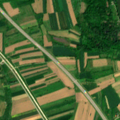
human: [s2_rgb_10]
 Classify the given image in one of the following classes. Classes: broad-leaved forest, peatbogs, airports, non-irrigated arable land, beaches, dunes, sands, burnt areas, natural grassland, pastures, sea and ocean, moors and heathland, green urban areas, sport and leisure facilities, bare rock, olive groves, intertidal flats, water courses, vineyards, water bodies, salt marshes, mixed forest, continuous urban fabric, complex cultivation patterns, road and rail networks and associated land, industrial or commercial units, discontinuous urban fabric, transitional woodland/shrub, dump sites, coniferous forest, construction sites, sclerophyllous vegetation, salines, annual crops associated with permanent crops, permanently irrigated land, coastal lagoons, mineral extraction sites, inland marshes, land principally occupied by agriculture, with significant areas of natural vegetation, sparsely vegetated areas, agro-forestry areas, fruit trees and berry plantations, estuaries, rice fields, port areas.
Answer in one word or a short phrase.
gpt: non-irrigated arable land, complex cultivation patterns, land principally occupied by agriculture, with significant areas of natural vegetation, water courses